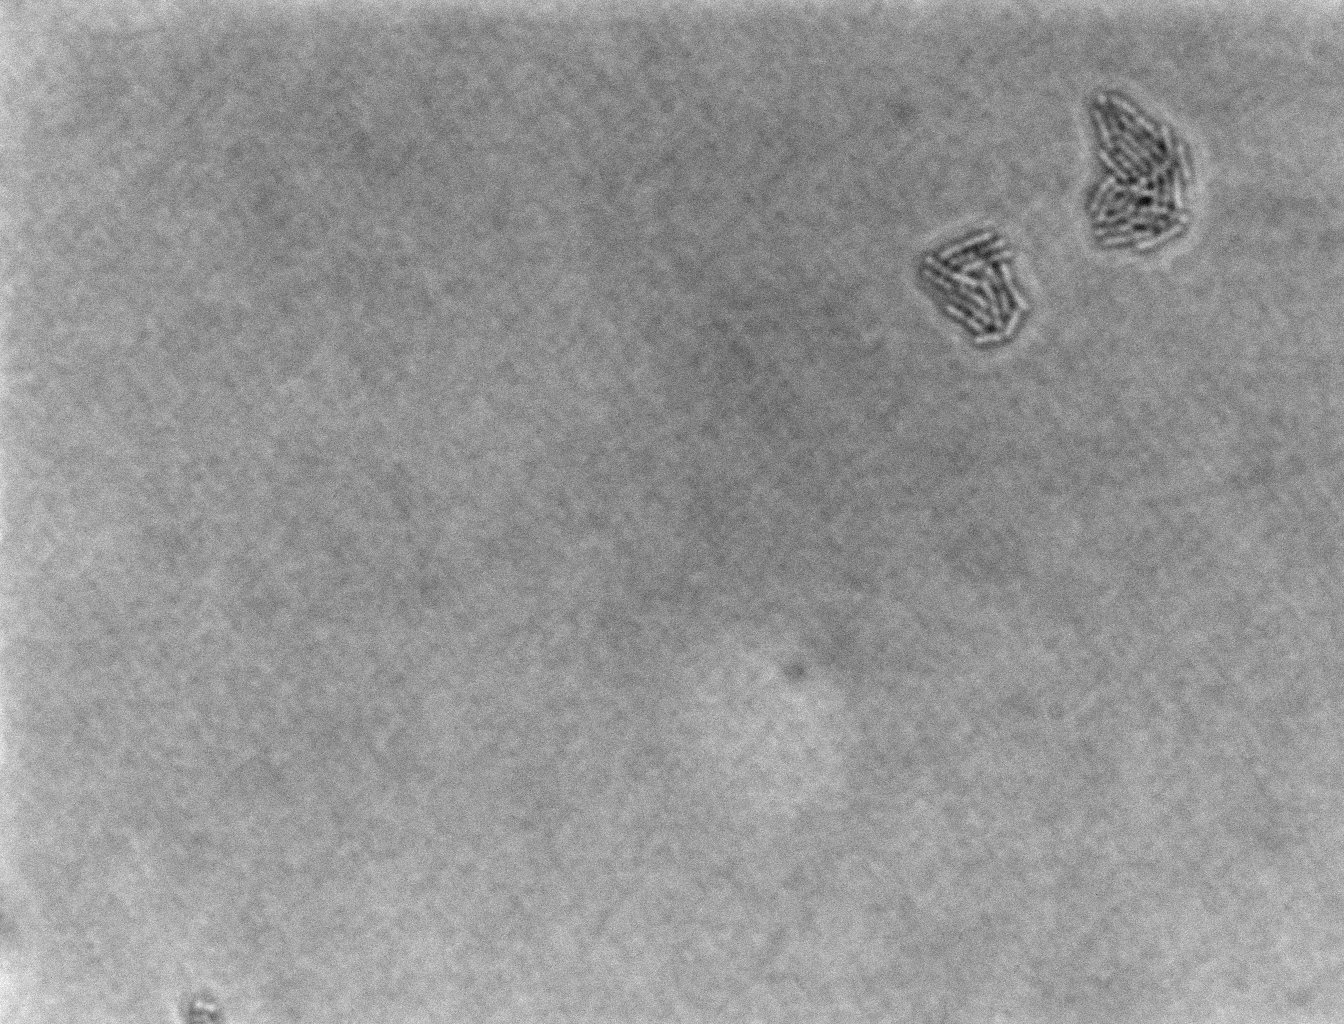
Brightfield microscopy, 60x objective, 3 h incubation